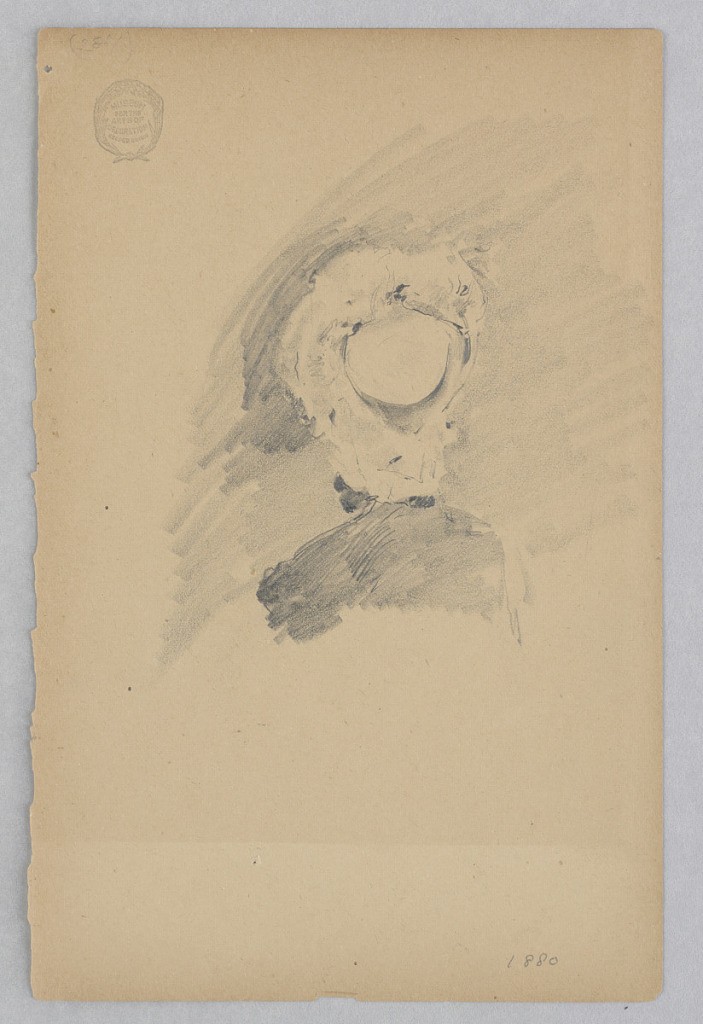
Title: Woman
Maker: Robert Frederick Blum, American, 1857–1903
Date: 1880
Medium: Graphite on wove paper
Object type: Drawing
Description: Sketch of a female figure wearing a hat.